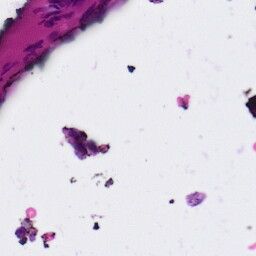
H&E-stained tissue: Ovarian